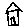
Label: house